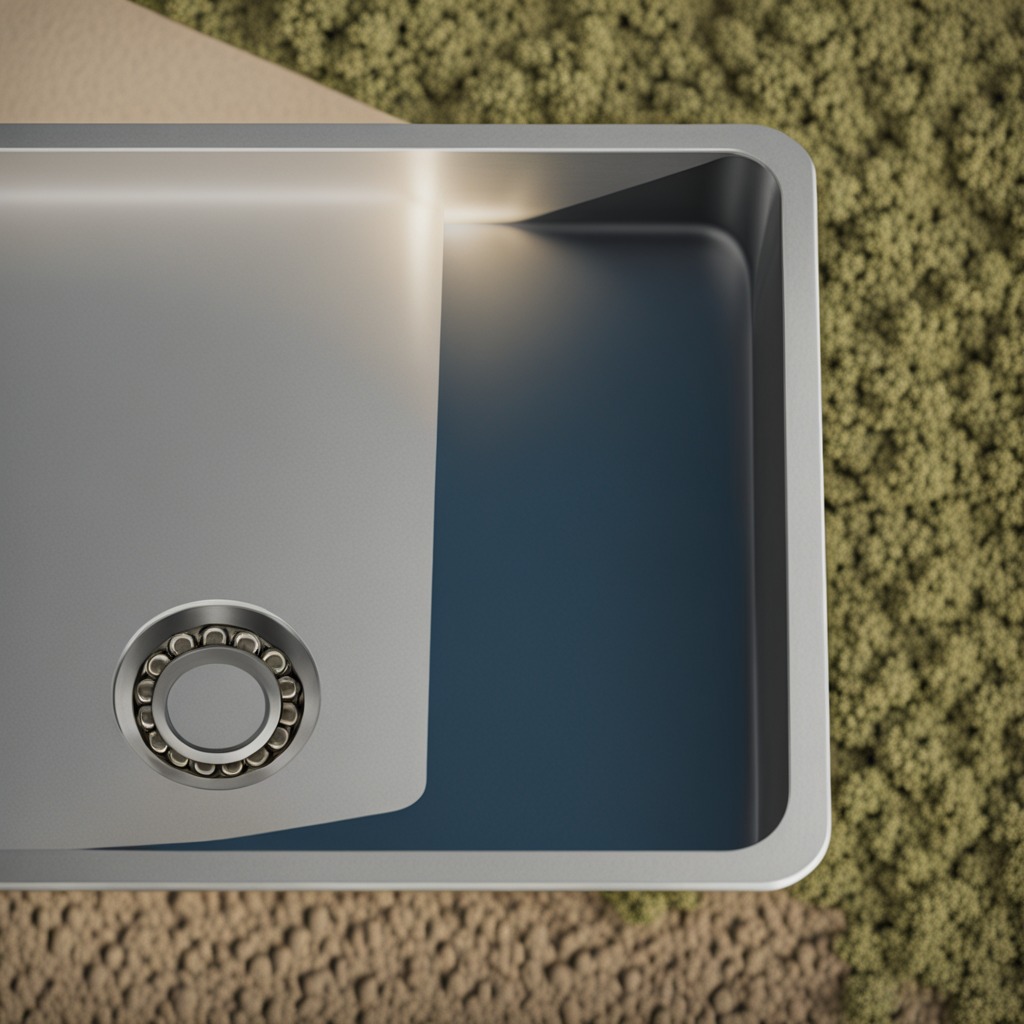
A metal ball bearing is lying on the textured surface.